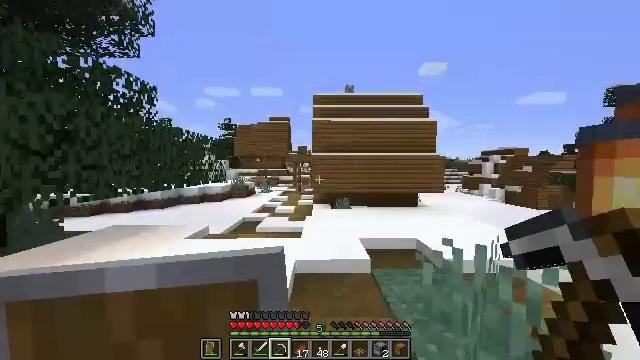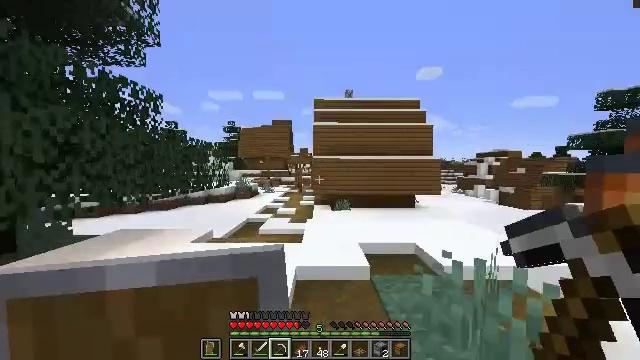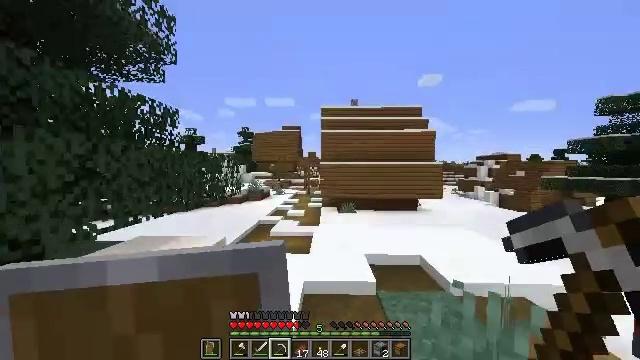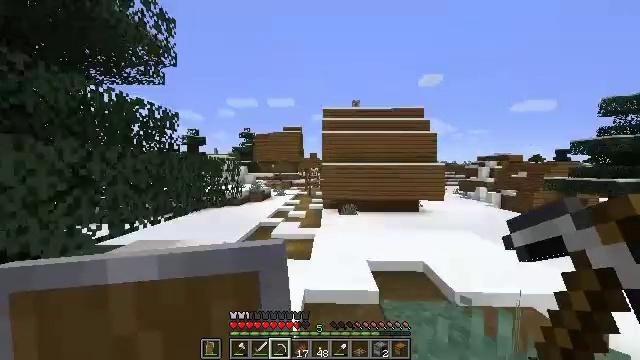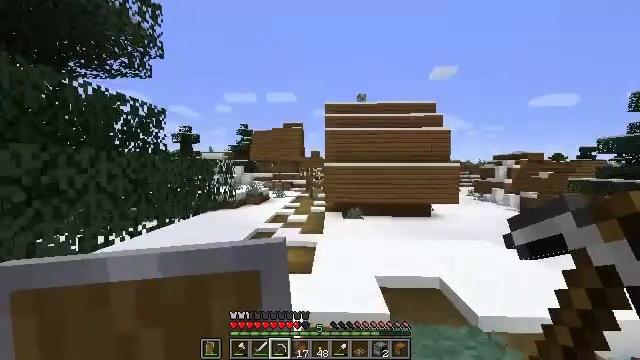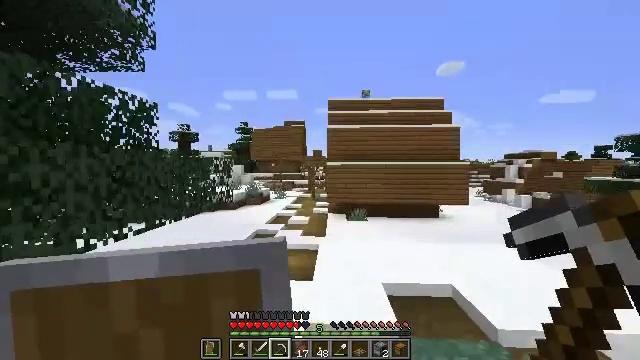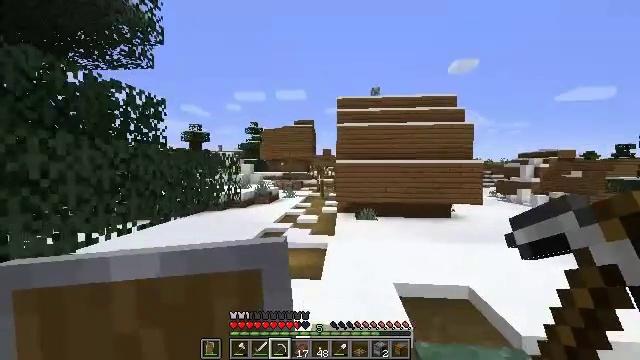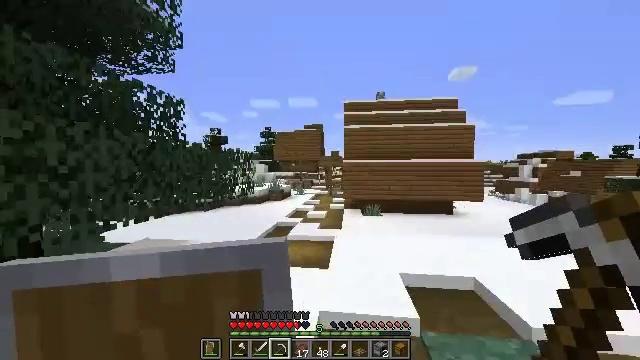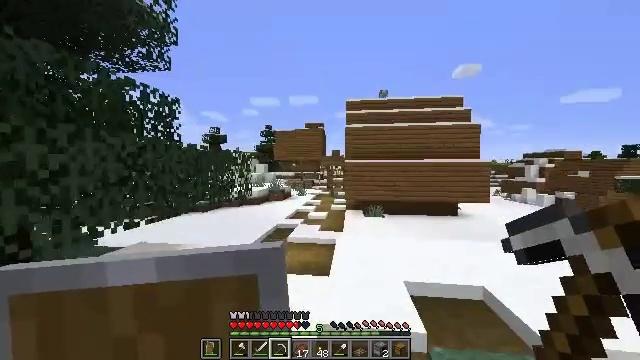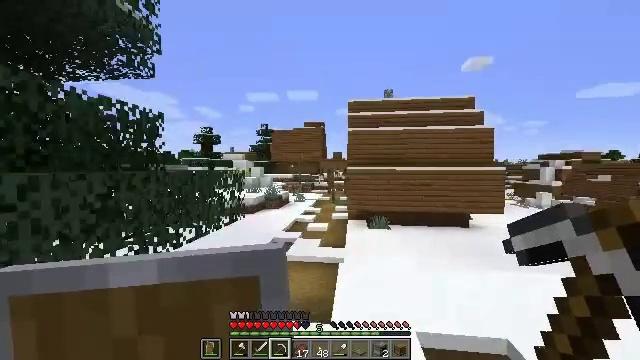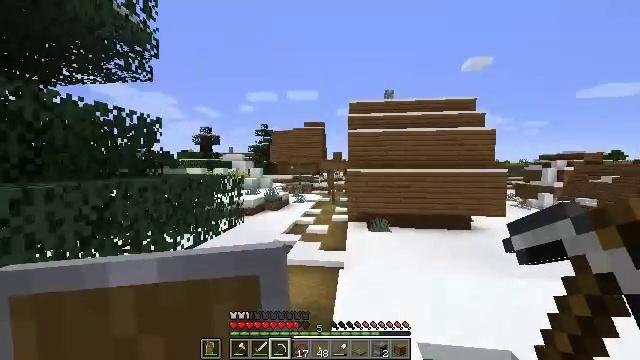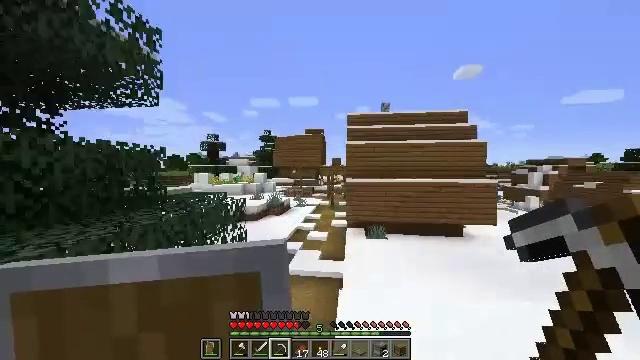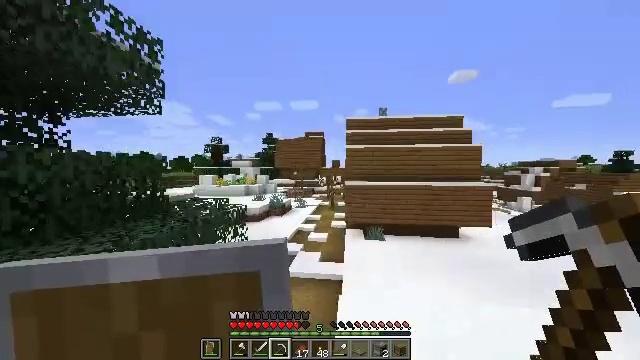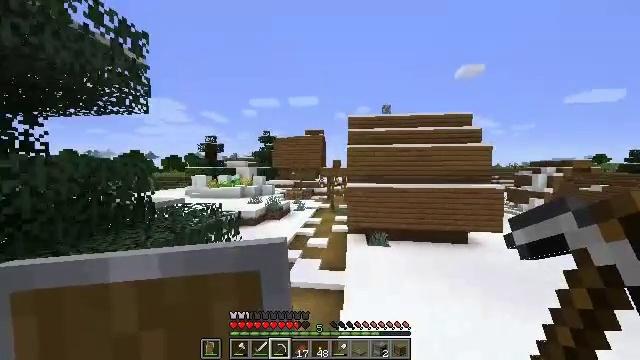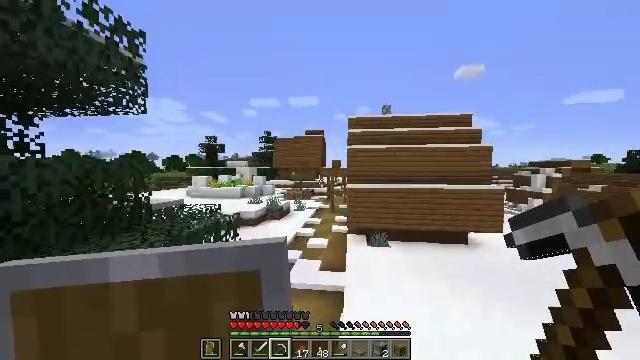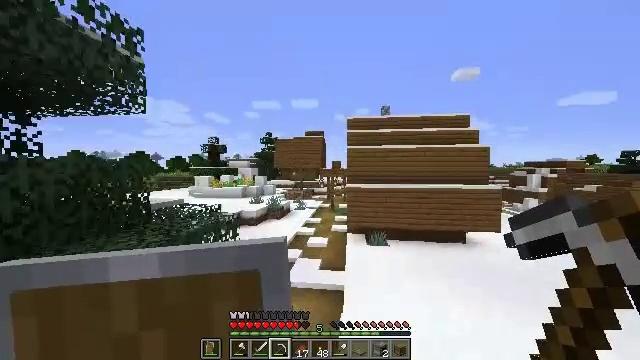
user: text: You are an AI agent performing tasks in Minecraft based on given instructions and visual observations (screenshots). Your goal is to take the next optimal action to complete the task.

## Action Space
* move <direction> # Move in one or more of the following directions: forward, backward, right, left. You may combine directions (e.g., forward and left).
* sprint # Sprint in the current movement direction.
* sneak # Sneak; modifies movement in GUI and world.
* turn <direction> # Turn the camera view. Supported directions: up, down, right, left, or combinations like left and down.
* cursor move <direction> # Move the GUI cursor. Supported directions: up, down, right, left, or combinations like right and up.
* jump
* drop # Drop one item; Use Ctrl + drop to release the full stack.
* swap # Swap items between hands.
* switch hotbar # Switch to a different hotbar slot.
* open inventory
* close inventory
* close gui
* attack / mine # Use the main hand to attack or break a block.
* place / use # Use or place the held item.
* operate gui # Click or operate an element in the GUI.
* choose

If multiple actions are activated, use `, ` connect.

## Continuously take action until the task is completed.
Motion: motion action
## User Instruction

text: Destroy the wheat to collect it.
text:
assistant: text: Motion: move forward, jump
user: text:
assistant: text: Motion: move forward, turn left, jump
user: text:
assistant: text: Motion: move forward, jump
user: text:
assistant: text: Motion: move forward
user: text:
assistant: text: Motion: move forward, sprint
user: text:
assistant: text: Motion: move forward, sprint, turn left
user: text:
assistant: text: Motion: move forward, sprint, turn left
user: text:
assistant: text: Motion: move forward, sprint
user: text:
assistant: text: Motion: move forward, jump
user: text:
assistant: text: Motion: move forward, jump
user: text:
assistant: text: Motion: move forward, jump
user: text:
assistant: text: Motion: move forward, jump
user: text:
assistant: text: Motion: move forward, jump
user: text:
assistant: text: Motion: move forward, jump
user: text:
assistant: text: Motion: move forward, jump
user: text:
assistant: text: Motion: move forward, sprint, jump
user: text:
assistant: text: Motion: move forward, sprint, jump
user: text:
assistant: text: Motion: move forward, sprint, jump
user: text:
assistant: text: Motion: move forward, jump
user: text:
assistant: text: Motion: move forward, jump
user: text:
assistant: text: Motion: move forward, jump
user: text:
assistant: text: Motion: move forward, jump
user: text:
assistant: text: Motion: move forward, jump
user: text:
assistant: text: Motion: move forward, jump
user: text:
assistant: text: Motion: move forward
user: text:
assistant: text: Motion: move forward
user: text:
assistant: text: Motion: no_op
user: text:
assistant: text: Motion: no_op
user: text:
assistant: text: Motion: no_op
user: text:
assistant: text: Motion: no_op